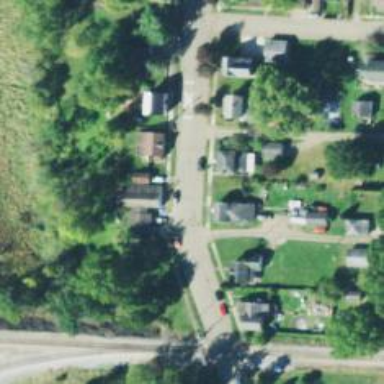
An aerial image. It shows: Alleyway designated as service road.